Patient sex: M
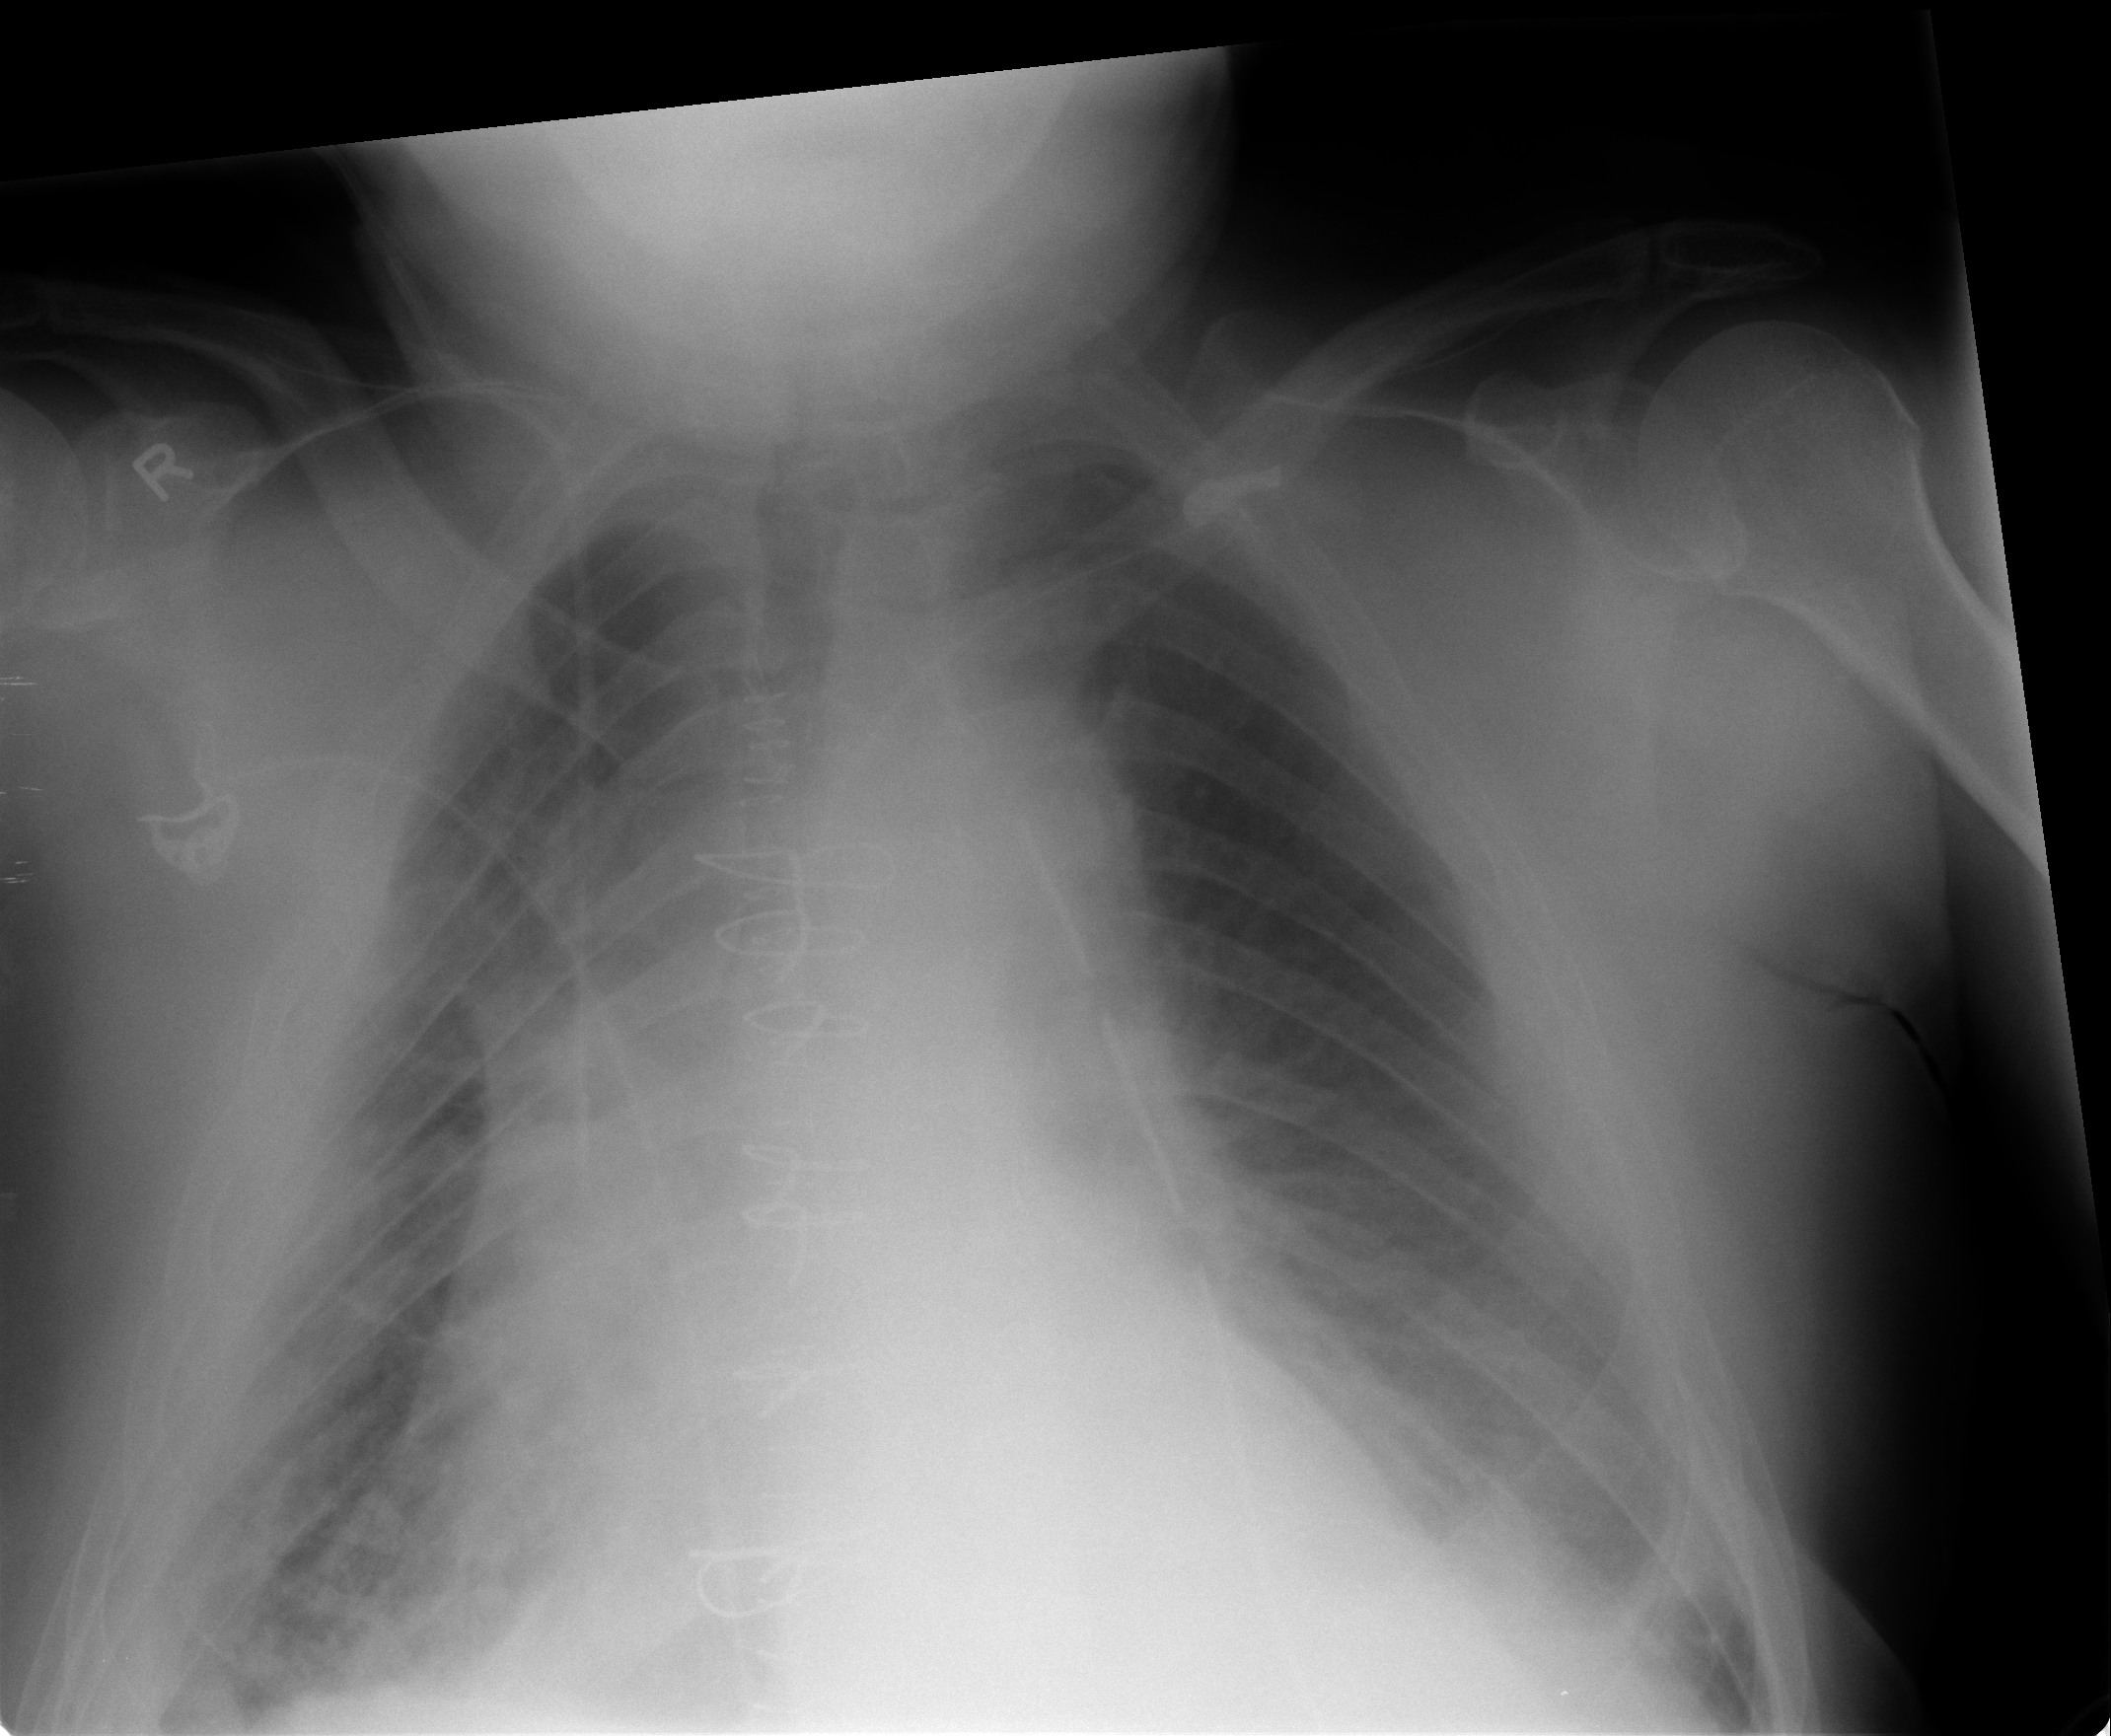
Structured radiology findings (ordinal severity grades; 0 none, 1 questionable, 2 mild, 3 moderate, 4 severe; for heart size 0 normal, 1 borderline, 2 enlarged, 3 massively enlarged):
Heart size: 2
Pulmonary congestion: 2
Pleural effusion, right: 2
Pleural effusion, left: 2
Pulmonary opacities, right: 0
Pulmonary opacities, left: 0
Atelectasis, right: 2
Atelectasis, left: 2